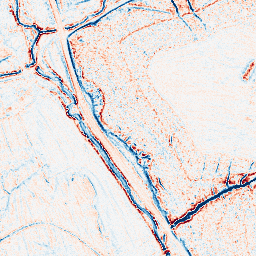
Category: edge_preserving
Decomposition family: anisotropic_diffusion
Decomposition parameters: iterations: 20
kappa: 100
gamma: 0.05
Upsampling method: sinc_hamming
Upsampling parameters: scale: 2
kernel_size: 8
Upsampling scale: 2